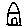
Label: house